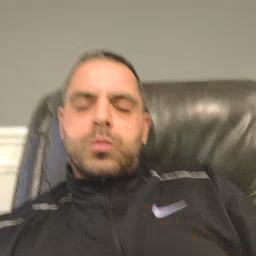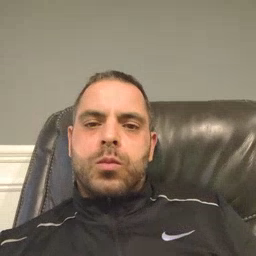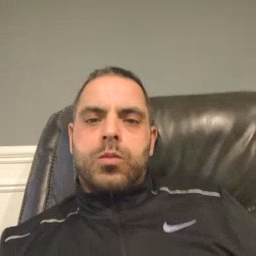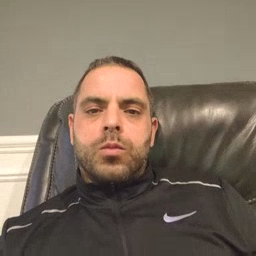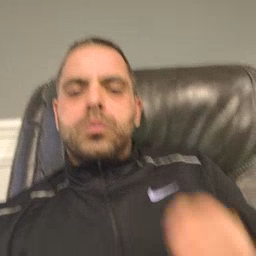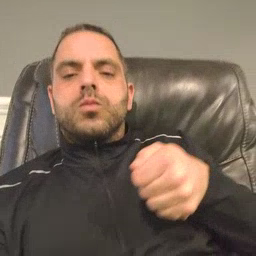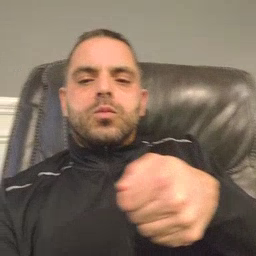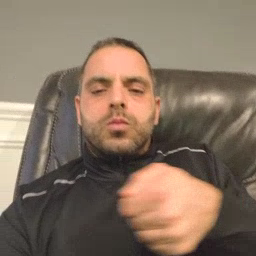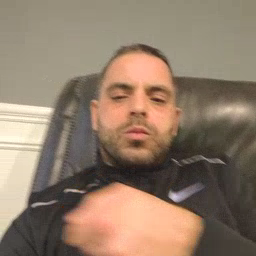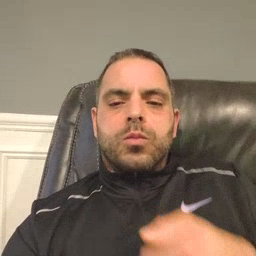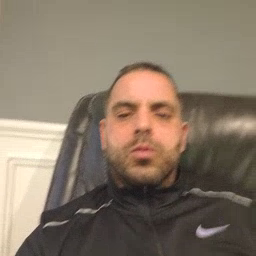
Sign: vacuum